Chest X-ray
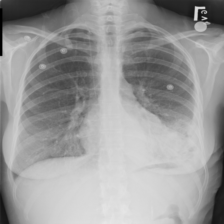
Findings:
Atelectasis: negative
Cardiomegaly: negative
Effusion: negative
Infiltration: positive
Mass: negative
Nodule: negative
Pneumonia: negative
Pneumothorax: negative
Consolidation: negative
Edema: negative
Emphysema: negative
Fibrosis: negative
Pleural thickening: positive
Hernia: negative